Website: walmart
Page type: receipt
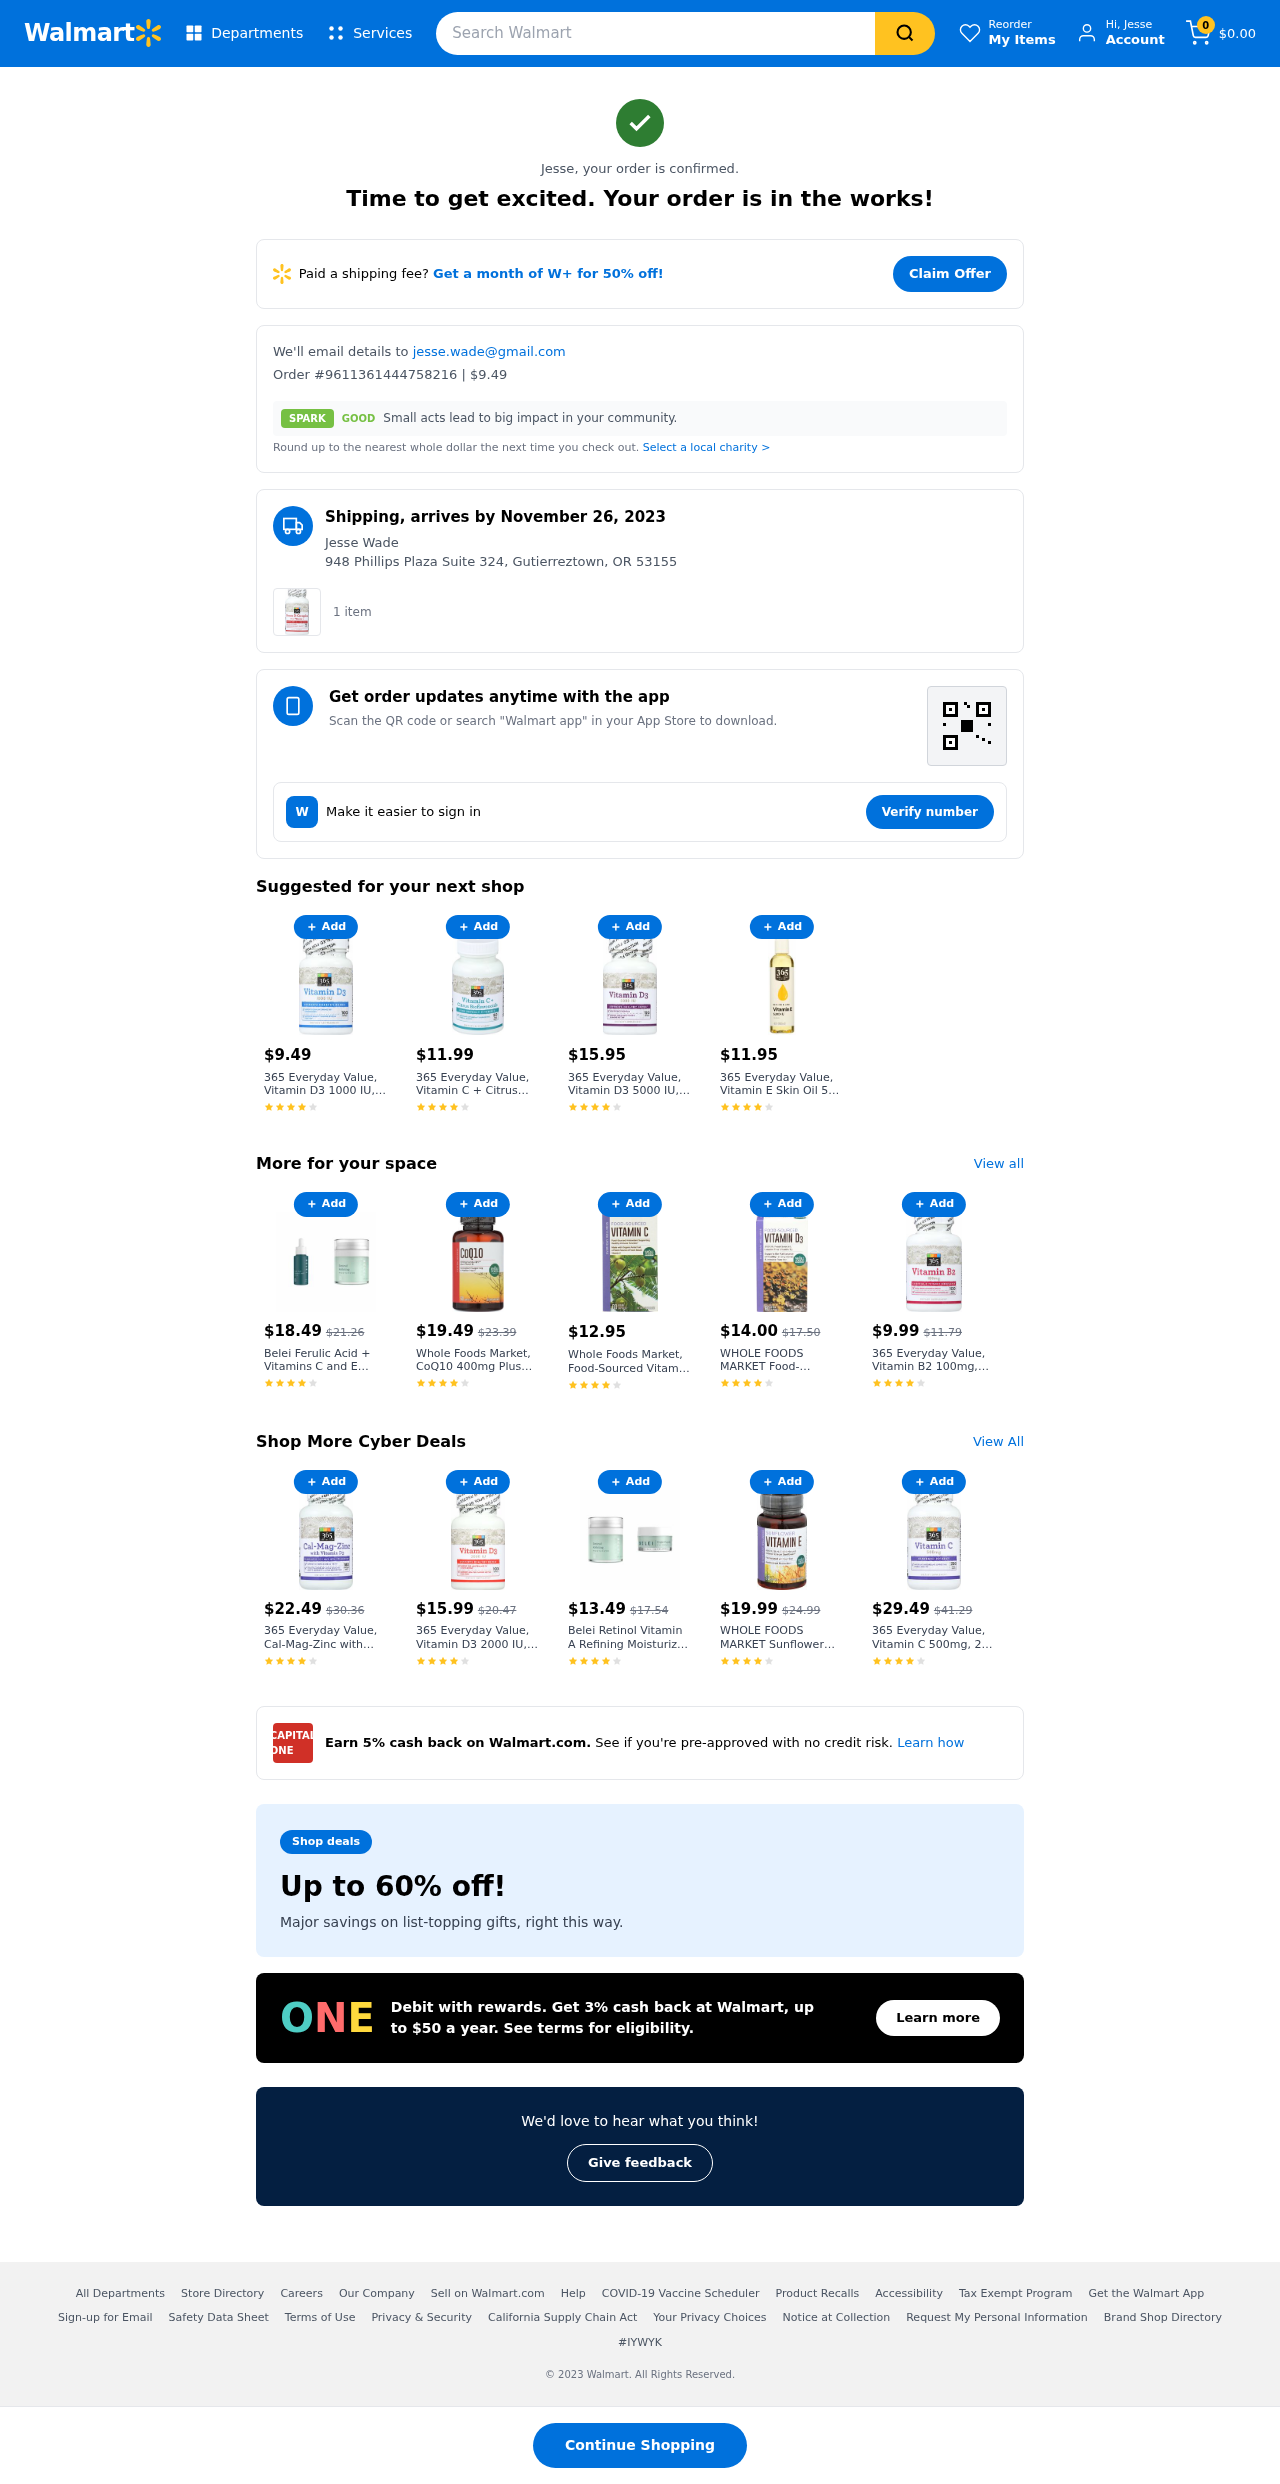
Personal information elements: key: PII_EMAIL
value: jesse.wade@gmail.com
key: PII_FIRSTNAME
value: Jesse
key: PII_FULLNAME
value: Jesse Wade
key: PII_ADDRESS
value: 948 Phillips Plaza Suite 324, Gutierreztown, OR 53155
Product elements: key: PRODUCT10_NAME
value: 365 Everyday Value, Vitamin B2 100mg, 100 ct
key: PRODUCT10_PRICE
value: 9.99
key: PRODUCT11_NAME
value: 365 Everyday Value, Buffered Vitamin C Complex, 180 ct
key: PRODUCT11_PRICE
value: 14
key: PRODUCT12_NAME
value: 365 Everyday Value, Cal-Mag-Zinc with Vitamin D3, 180 ct
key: PRODUCT12_PRICE
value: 22.49
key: PRODUCT13_NAME
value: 365 Everyday Value, Vitamin D3 2000 IU, 100 ct
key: PRODUCT13_PRICE
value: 15.99
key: PRODUCT14_NAME
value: Belei Retinol Vitamin A Refining Moisturizer, Fragrance Free, Paraben Free, 1.7 Fluid Ounce (50 mL)
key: PRODUCT14_PRICE
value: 13.49
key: PRODUCT15_NAME
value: WHOLE FOODS MARKET Sunflower Vitamin E, 60 CT
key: PRODUCT15_PRICE
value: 19.99
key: PRODUCT16_NAME
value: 365 Everyday Value, Vitamin C 500mg, 250 ct
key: PRODUCT16_PRICE
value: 29.49
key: PRODUCT17_NAME
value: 365 Everyday Value, Vitamin D3 2000 IU, 250 ct
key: PRODUCT17_PRICE
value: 7.79
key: PRODUCT1_QUANTITY
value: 1
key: PRODUCT2_NAME
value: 365 Everyday Value, Vitamin D3 1000 IU, 100 ct
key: PRODUCT2_PRICE
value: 9.49
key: PRODUCT3_NAME
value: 365 Everyday Value, Vitamin C + Citrus Bioflavonoids, 50 ct
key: PRODUCT3_PRICE
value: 11.99
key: PRODUCT4_NAME
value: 365 Everyday Value, Vitamin D3 5000 IU, 120 ct
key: PRODUCT4_PRICE
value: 15.95
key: PRODUCT5_NAME
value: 365 Everyday Value, Vitamin E Skin Oil 5 000 IU, 4.2 fl oz
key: PRODUCT5_PRICE
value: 11.95
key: PRODUCT6_NAME
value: Belei Ferulic Acid + Vitamins C and E Serum, Fragrance Free, Paraben Free, 1 Fluid Ounce (30 mL) & R
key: PRODUCT6_PRICE
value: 18.49
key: PRODUCT7_NAME
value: Whole Foods Market, CoQ10 400mg Plus Vitamin E, 60 ct
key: PRODUCT7_PRICE
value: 19.49
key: PRODUCT8_NAME
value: Whole Foods Market, Food-Sourced Vitamin C, 60 ct
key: PRODUCT8_PRICE
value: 12.95
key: PRODUCT9_NAME
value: WHOLE FOODS MARKET Food-Sourced Vitamin D3 2000 IU, 60 CT
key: PRODUCT9_PRICE
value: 14
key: PRODUCT6_ORIGINAL_PRICE
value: $21.26
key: PRODUCT7_ORIGINAL_PRICE
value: $23.39
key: PRODUCT9_ORIGINAL_PRICE
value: $17.50
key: PRODUCT10_ORIGINAL_PRICE
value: $11.79
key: PRODUCT11_ORIGINAL_PRICE
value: $17.08
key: PRODUCT12_ORIGINAL_PRICE
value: $30.36
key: PRODUCT13_ORIGINAL_PRICE
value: $20.47
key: PRODUCT14_ORIGINAL_PRICE
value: $17.54
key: PRODUCT15_ORIGINAL_PRICE
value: $24.99
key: PRODUCT16_ORIGINAL_PRICE
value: $41.29
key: PRODUCT17_ORIGINAL_PRICE
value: $10.28
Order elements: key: ORDER_NUM_ITEMS
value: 0
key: ORDER_TOTAL
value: $0.00
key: ORDER_ID
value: #9611361444758216
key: ORDER_TOTAL
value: $9.49
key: ORDER_DELIVERY_DATE
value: November 26, 2023
Search elements: key: HEADER_SEARCH
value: Search Walmart